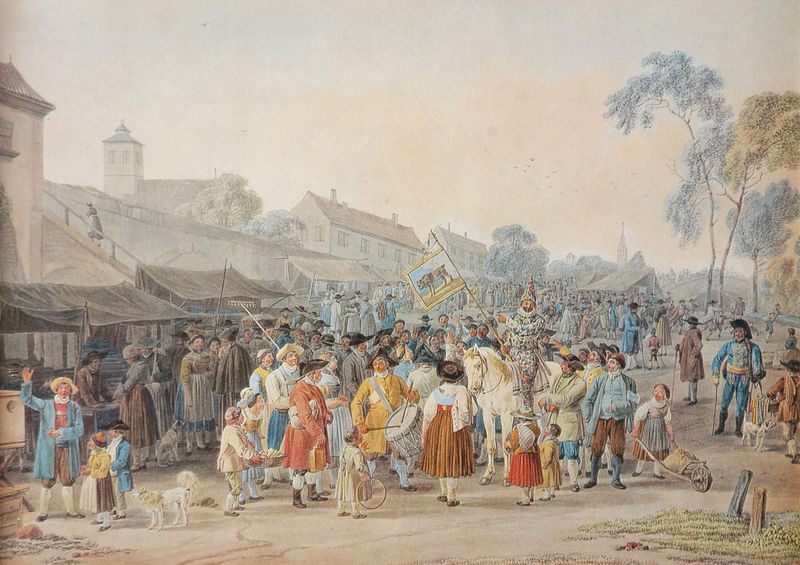
Titel: Jahrmarkt
Künstler: Wilhelm von Kobell
Standort: Schweinfurt
Institution: Sammlung Georg Schäfer
Schlagwörter: baum, blau, gruppe, himmel, mann, weiß, wolken, aquarell, bäume, frauen, menschen, stadt, braun, bunt, grau, hut, hüte, kleid, kleider, kopfbedeckungen, männer, pastell, schwarz, strasse, zeichnung, dach, gebäude, haus, hund, hunde, rot, tiere, fest, gesellschaft, masse, menge, rock, feier, mütze, mützen, barock, blass, ast, häuser, stamm, kirche, mantel, händler, kind, bauern, handel, karren, kinder, pferd, pferde, reiter, turm, deutschland, kopfbedeckung, gasse, röcke, fahne, flagge, dächer, tag, kuh, hütten, läden, markt, platz, karre, schubkarre, schubkarren, wagen, banner, soldaten, deutsch, kirchen, stadtrand, spiel, narr, aufruhr, clown, schweiz, auflauf, fasching, volk, zirkus, jahrmarkt, stand, dreispitz, trommel, tracht, festtag, reif, menschengruppe, stadtmauer, ankunft, schafe, trommler, reifen, harlekin, dirndl, marktstand, zelte, standarte, winken, gouache, barrock, buden, marktstände, markttag, stände, trommeln, huette, dirndel, pauke, dreizack, dtände, frauenä, marktbuden, marktfrauen, marktweiber, martkplatz, schlegel, kasperl, ün, burghausen